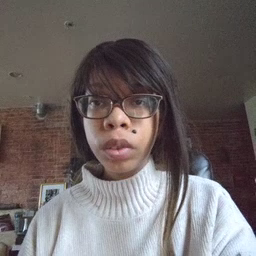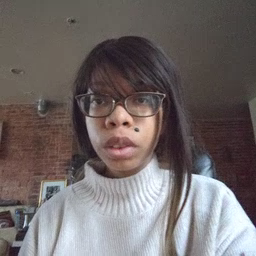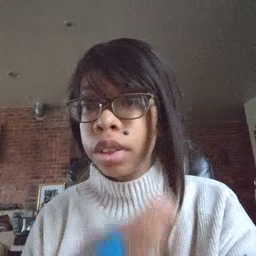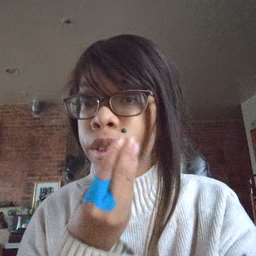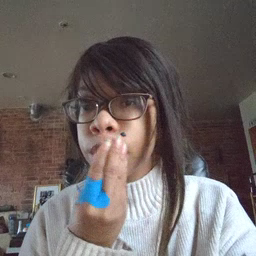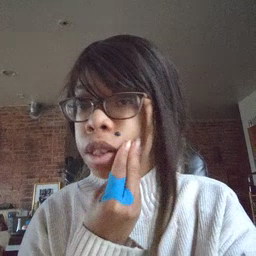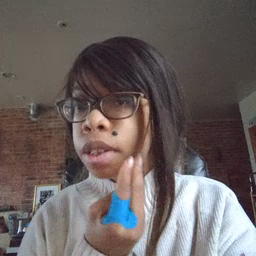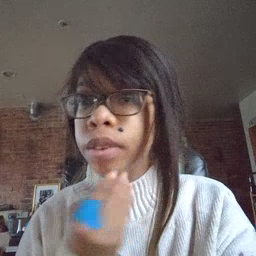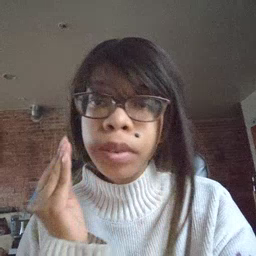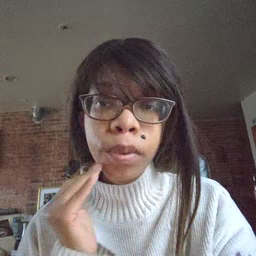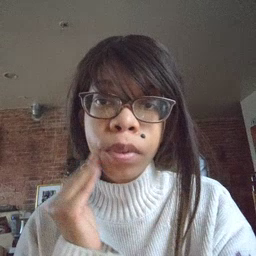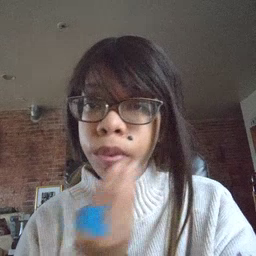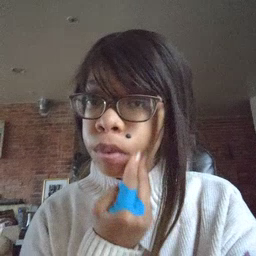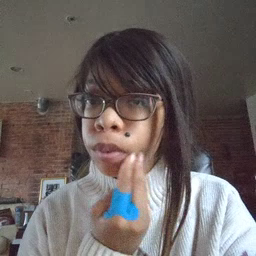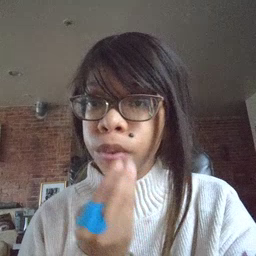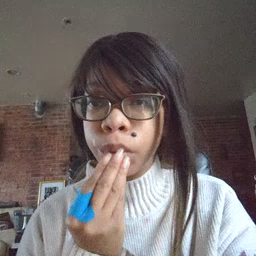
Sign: napkin